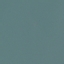
Land use / land cover: SeaLake